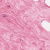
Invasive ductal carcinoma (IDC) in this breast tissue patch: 0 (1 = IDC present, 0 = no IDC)